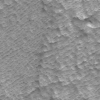
Label: not_dusty